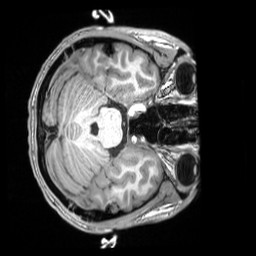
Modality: T1w
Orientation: axial
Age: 26
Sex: male
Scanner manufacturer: siemens
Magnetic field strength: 3 T
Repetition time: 2.5 s
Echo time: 0.00343 s